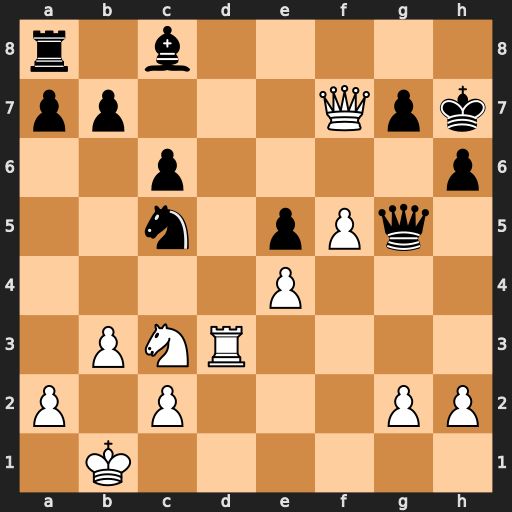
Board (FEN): r1b5/pp3Qpk/2p4p/2n1pPq1/4P3/1PNR4/P1P3PP/1K6
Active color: w
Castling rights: -
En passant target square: -
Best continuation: Rd6 Be6 fxe6